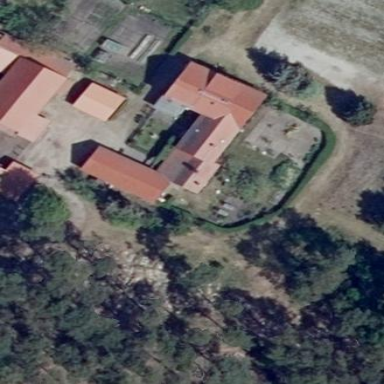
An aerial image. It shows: House with multiple building parts.